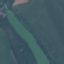
Land use / land cover: River